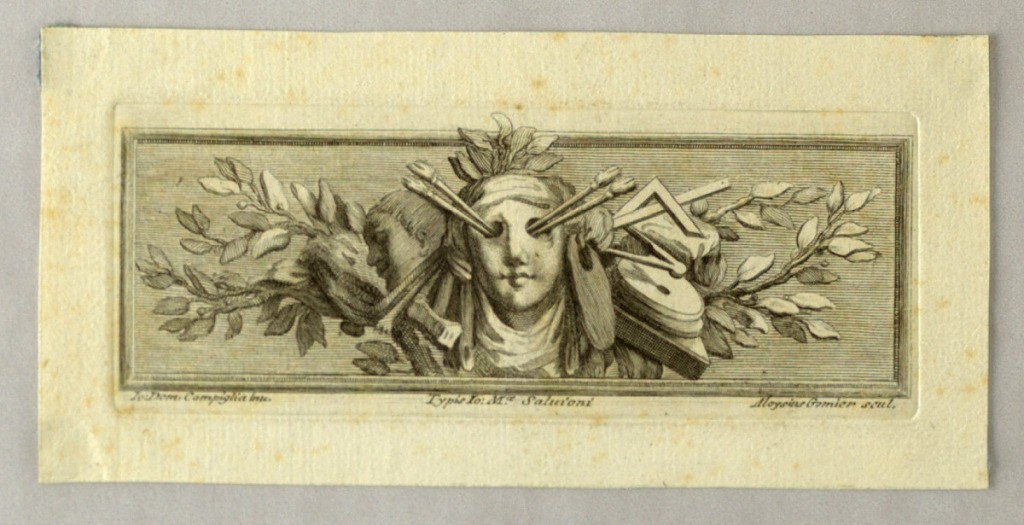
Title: Vignette Referring to the Arts
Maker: Aloysius Gomier, active 18th century
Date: ca. 1730
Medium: Engraving on paper
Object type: Print
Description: In the scheme of a high relief. A trophy of busts, the base of a column, tools of a painter, a sculptor, an architect, laurel boughs.